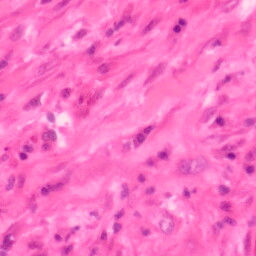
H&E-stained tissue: Colon